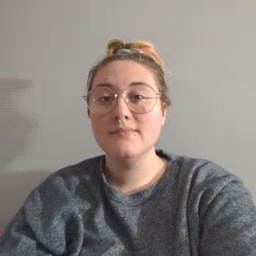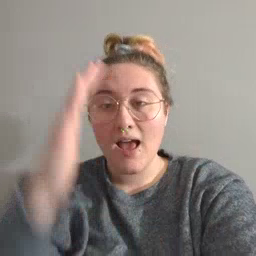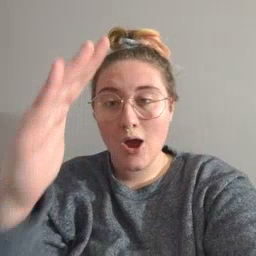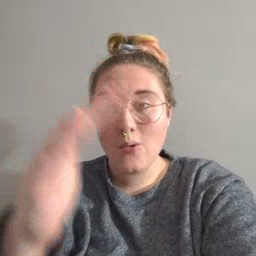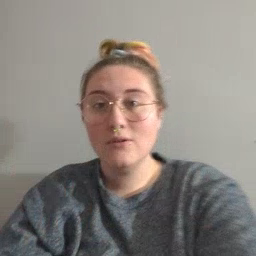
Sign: hello